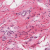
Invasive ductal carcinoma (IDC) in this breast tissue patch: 0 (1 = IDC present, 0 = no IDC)